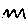
Label: zigzag